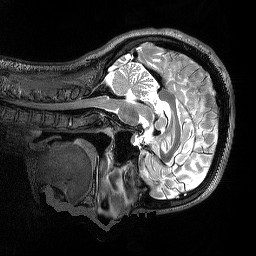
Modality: T2w
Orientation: sagittal
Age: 30
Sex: female
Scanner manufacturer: siemens
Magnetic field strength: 3 T
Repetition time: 3.2 s
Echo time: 0.564 s